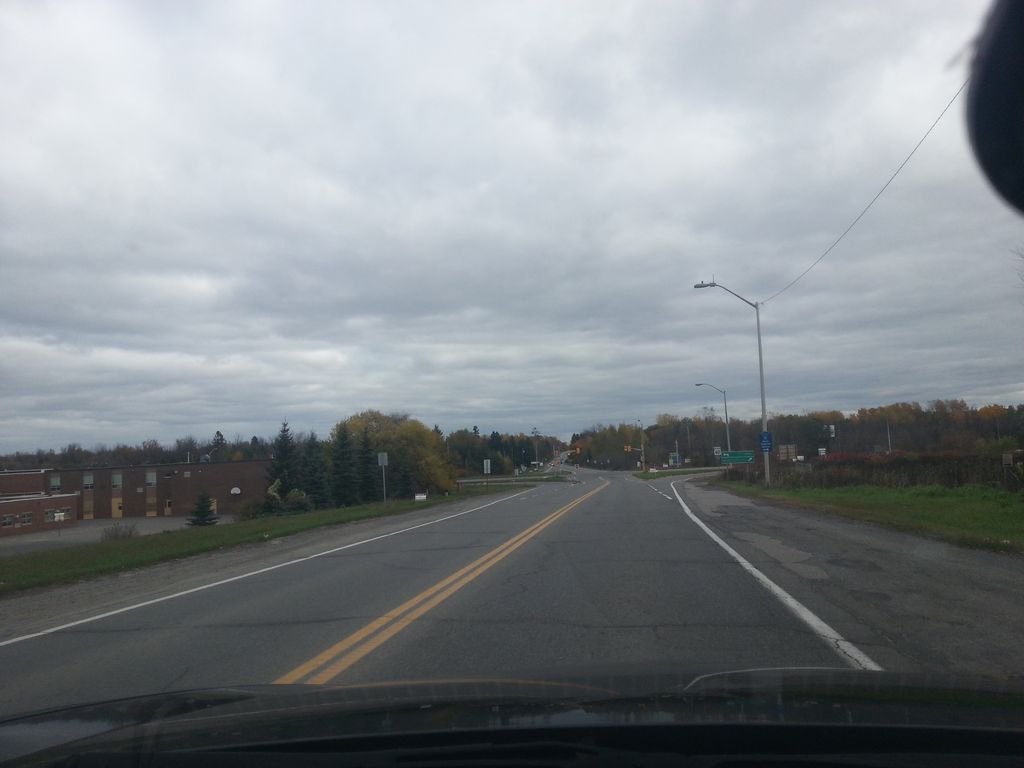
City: ottawa-gatineau